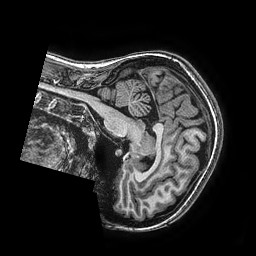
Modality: T1w
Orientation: sagittal
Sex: female
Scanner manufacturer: ge
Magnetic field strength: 3 T
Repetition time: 0.0077 s
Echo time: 0.003436 s